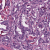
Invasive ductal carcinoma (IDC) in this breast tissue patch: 1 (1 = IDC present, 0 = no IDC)